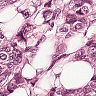
Metastatic tissue present: yes